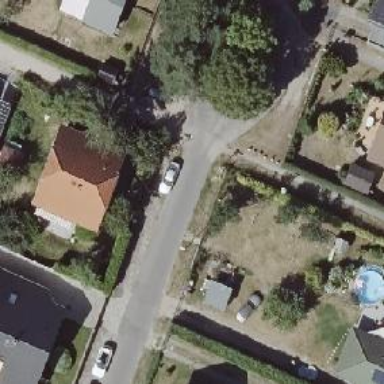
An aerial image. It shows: Residential road with asphalt surface and sidewalk on the left side.